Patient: sex M, age 31
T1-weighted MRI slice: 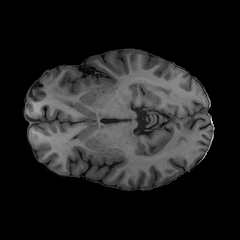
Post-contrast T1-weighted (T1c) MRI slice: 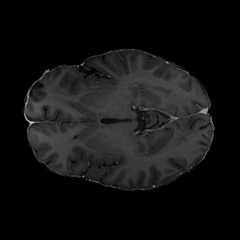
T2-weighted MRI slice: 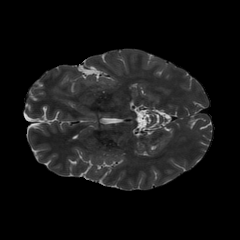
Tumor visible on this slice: yes
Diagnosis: Astrocytoma, IDH-mutant
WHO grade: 2